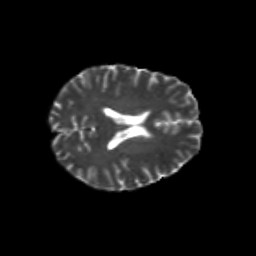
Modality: T2w
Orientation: axial
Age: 26
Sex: male
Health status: healthy
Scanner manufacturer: siemens
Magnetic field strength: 3 T
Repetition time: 10.8 s
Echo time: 0.082 s